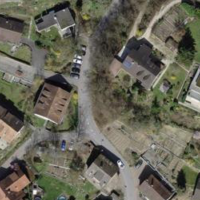
EUNIS habitat code: 54
Species observed at this site:
Prunus padus
Filipendula ulmaria